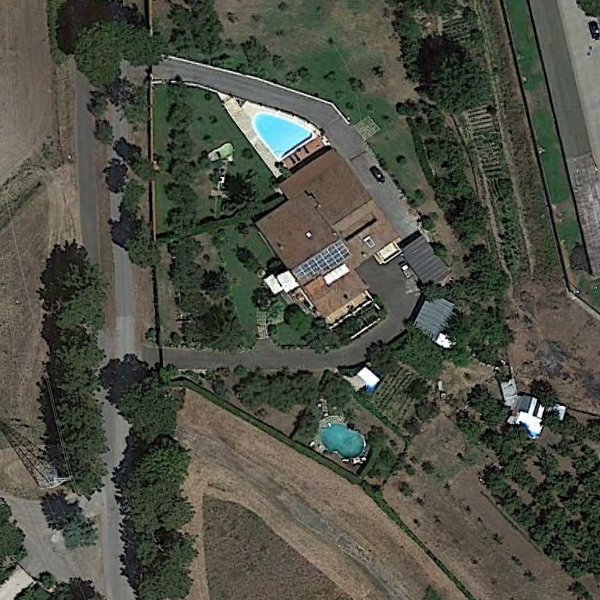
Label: SparseResidential